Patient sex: M
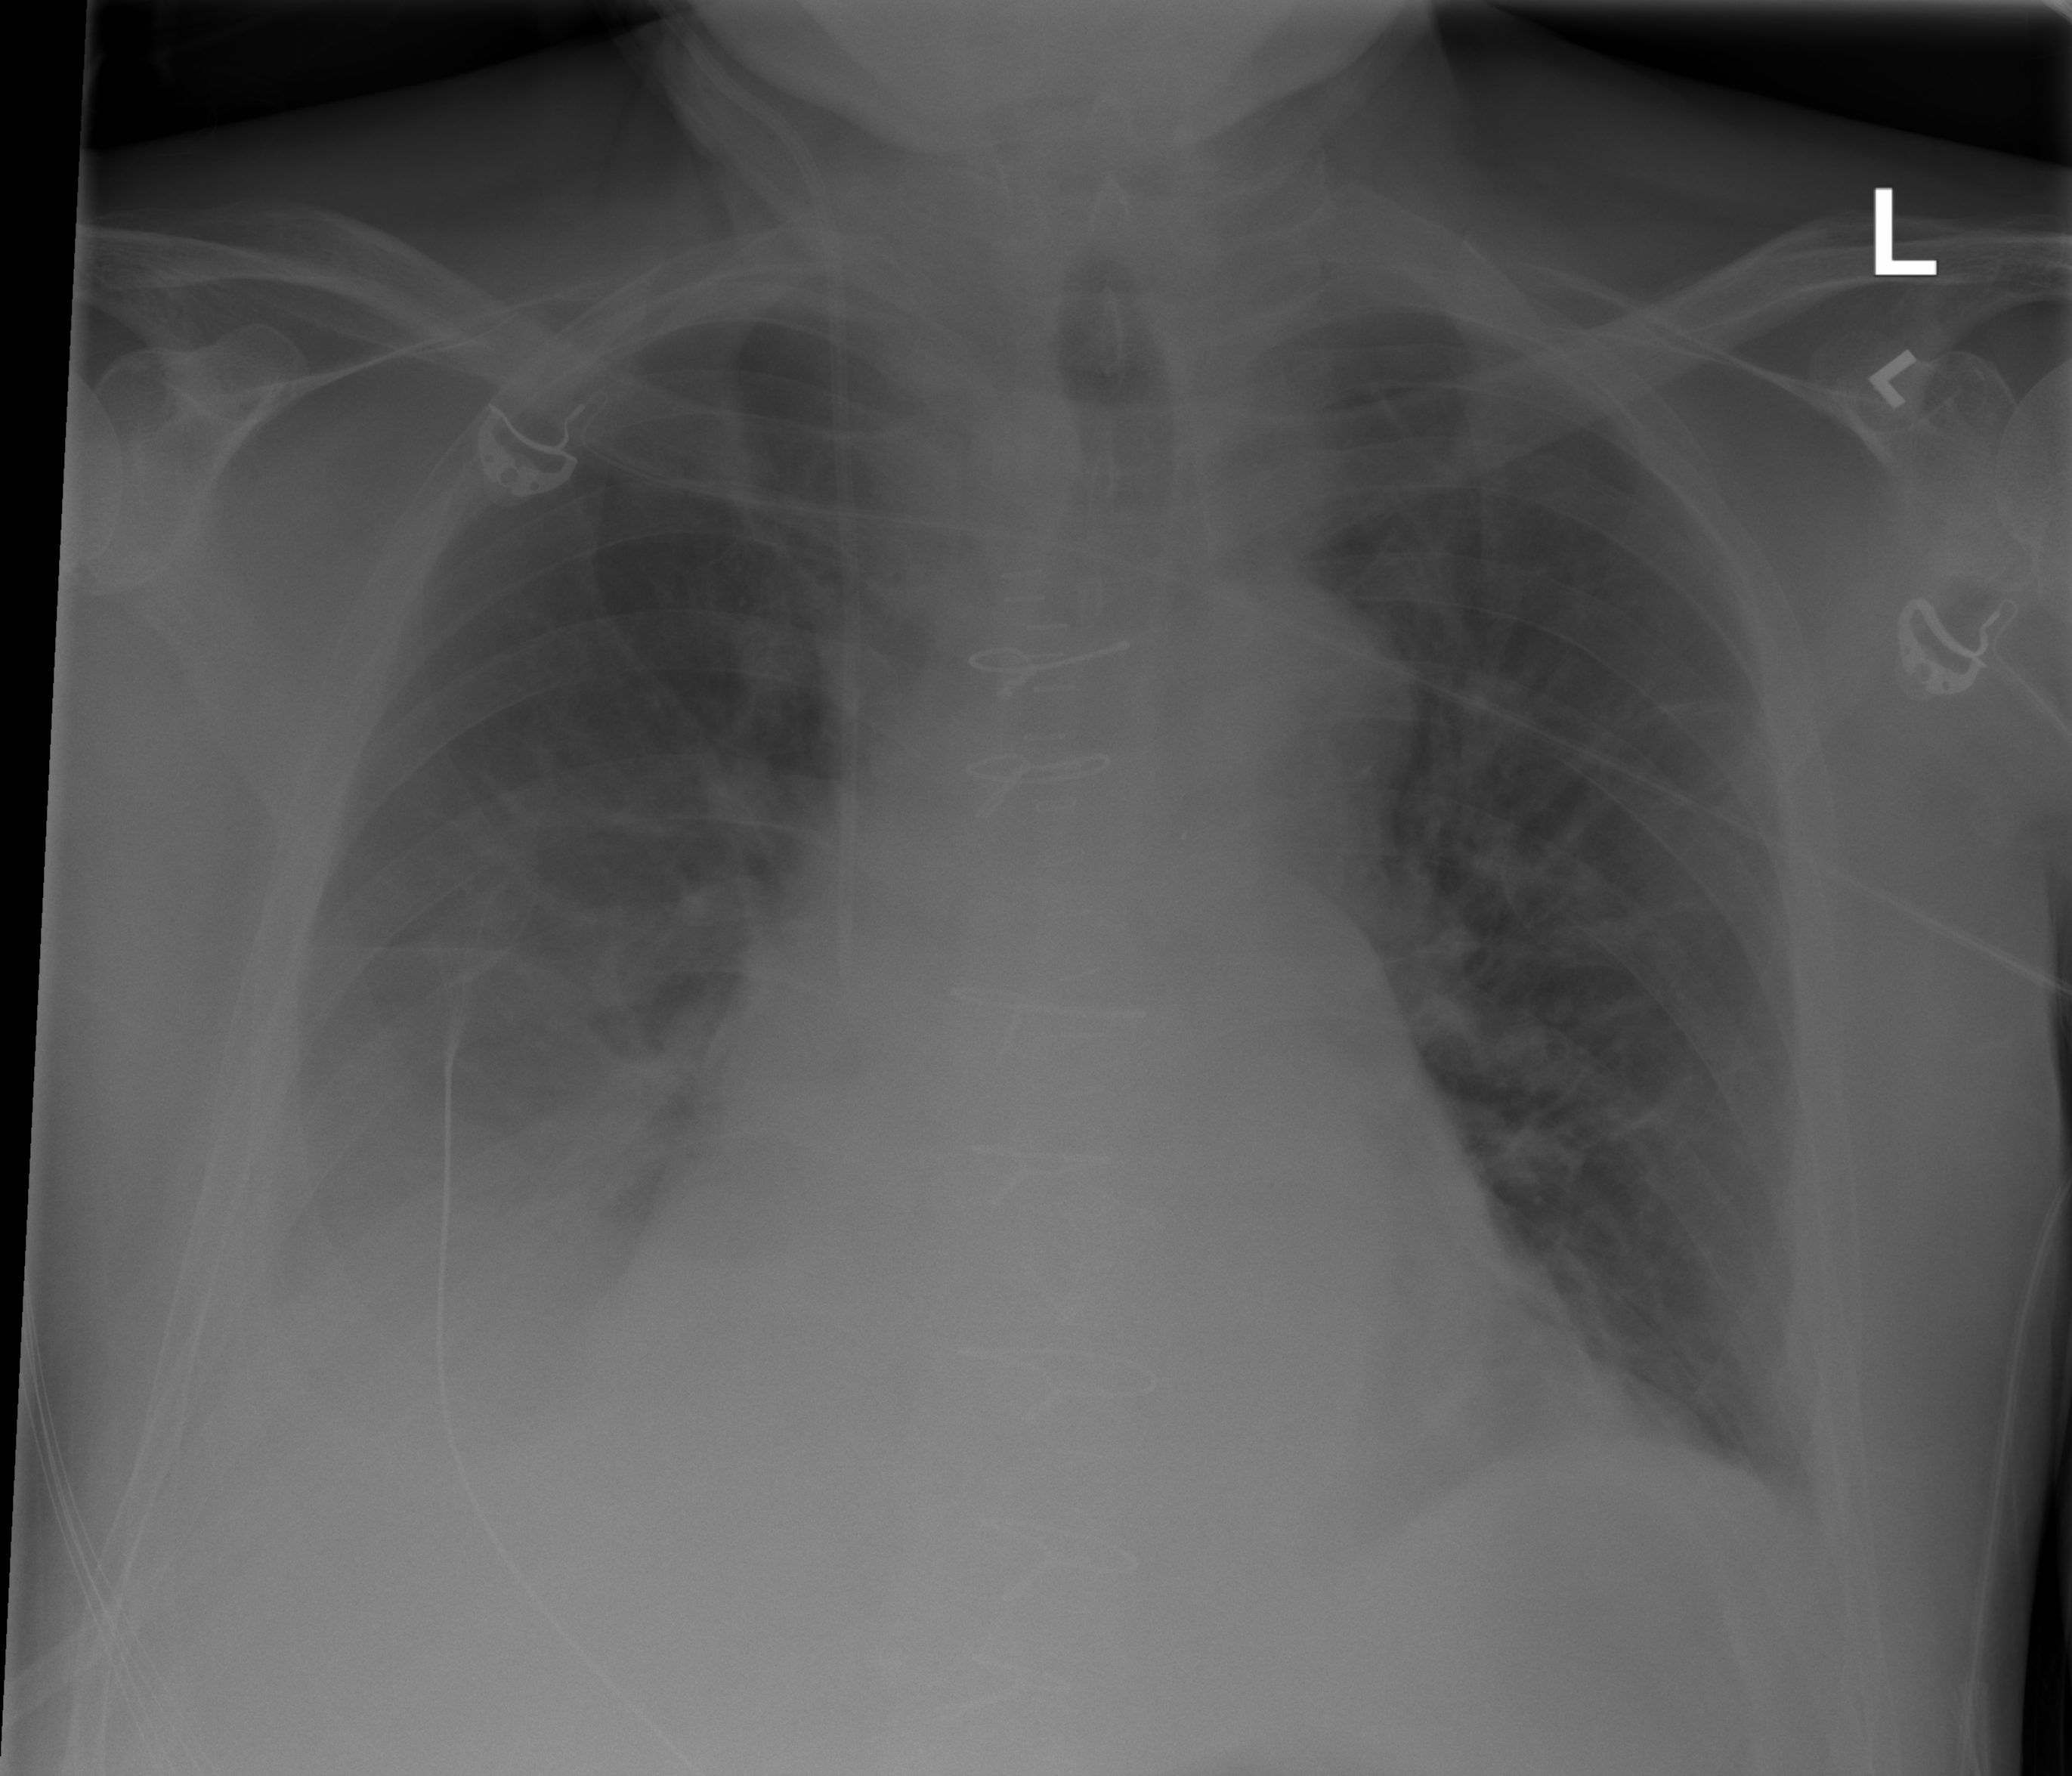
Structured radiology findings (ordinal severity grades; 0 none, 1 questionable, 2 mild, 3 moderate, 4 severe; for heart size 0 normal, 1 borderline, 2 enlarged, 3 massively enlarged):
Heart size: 2
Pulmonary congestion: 2
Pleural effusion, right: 3
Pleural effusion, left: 2
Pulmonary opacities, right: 0
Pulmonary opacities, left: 0
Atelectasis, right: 2
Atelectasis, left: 2